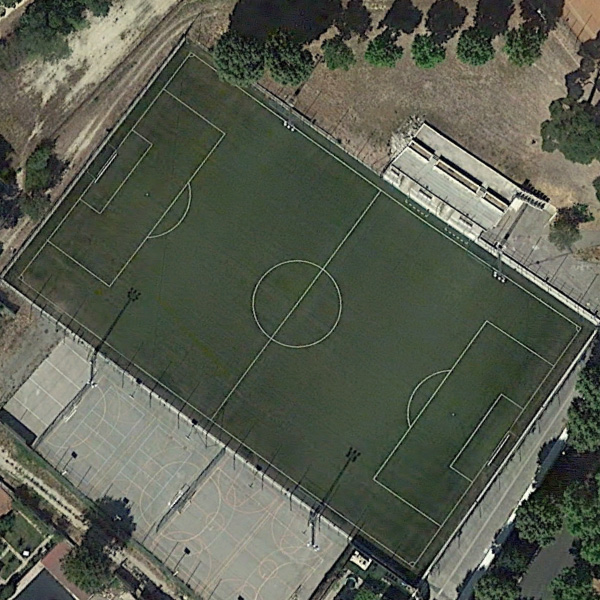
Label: Playground